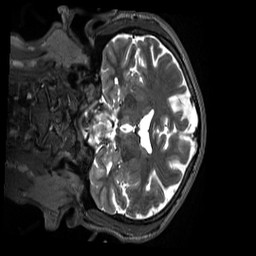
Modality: T2w
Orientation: coronal
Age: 31
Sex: male
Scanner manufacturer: siemens
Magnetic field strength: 3 T
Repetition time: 3.2 s
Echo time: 0.412 s